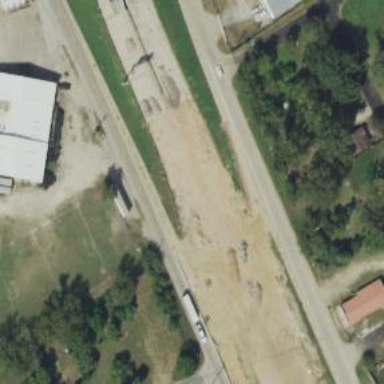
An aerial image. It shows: Tertiary road with frontage road.